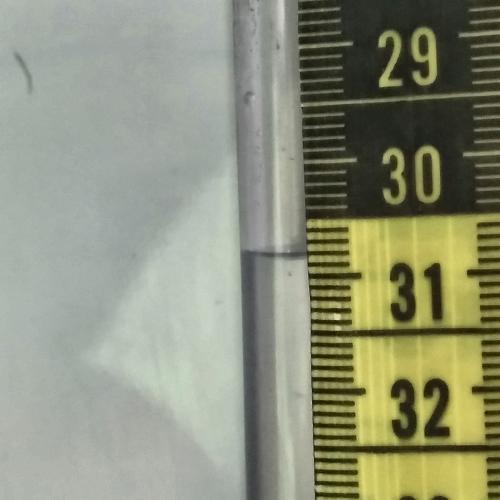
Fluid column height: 30.8 cm